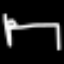
Label: bed